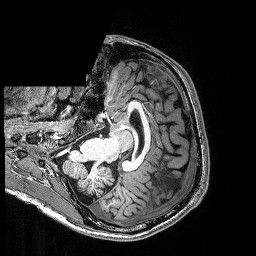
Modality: T1w
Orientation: axial